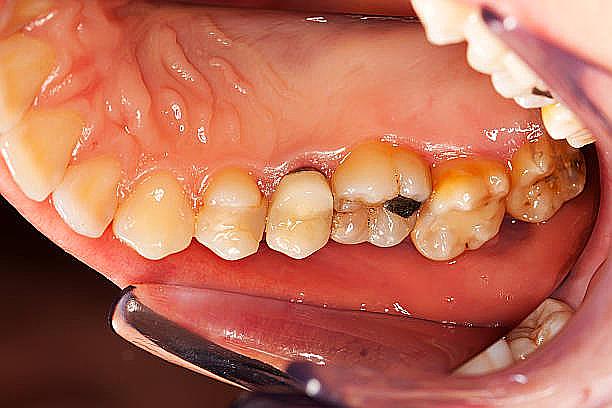
Condition: Gingivitis